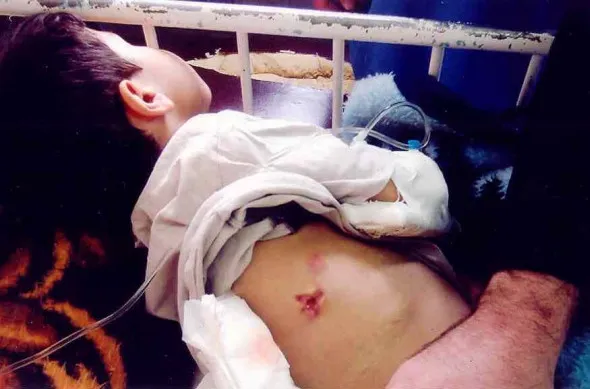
Subcutaneous swelling and granuloma formation in right upper quadrant.
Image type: medical_photograph (other_medical_photograph)